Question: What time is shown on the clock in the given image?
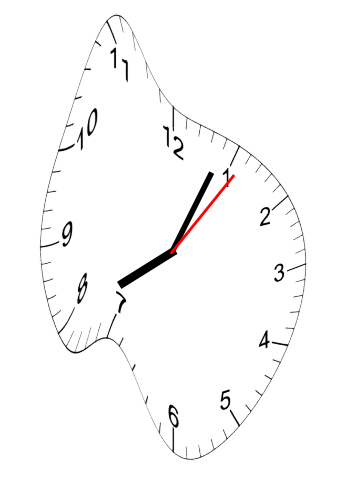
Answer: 08:04:06